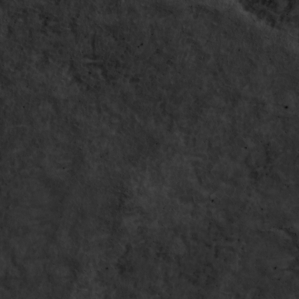
Label: non_frost